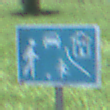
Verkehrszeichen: BeginnVerkehrsberuhigterBereich
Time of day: Midday
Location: Outdoor (Nature)
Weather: Clear
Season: Summer
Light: Natural